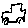
Label: car